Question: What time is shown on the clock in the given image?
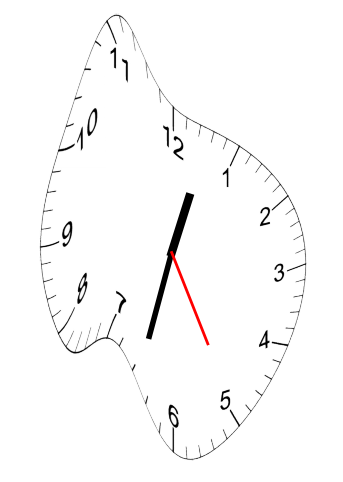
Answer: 12:32:25